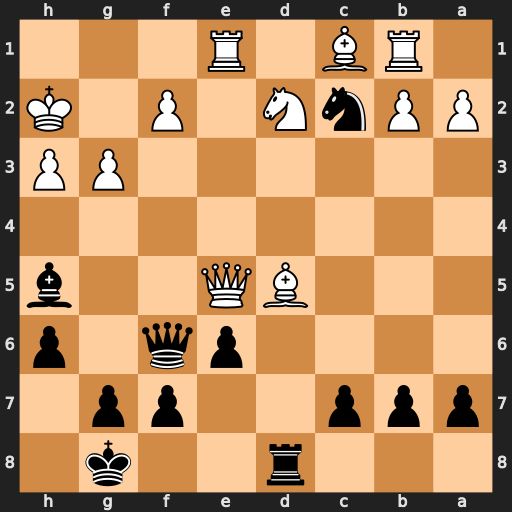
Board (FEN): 3r2k1/ppp2pp1/4pq1p/3BQ2b/8/6PP/PPnN1P1K/1RB1R3
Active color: b
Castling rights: -
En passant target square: -
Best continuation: Qxf2+ Bg2 Nxe1 Qxe1 Qxe1